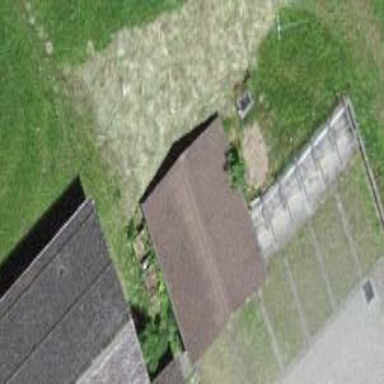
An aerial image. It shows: Garage.